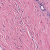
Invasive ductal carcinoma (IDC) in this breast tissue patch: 0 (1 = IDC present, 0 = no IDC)